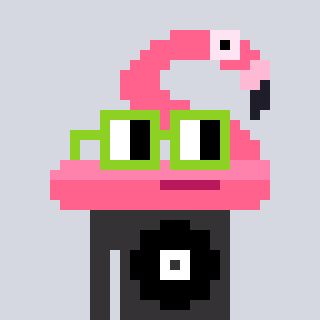
a pixel art character with square light green glasses, a flamingo-shaped head and a grayscale-colored body on a cool background